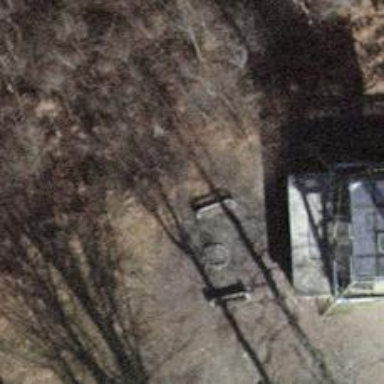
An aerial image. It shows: Bench for seating.